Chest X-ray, AP view. Patient: 57 years old, sex M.
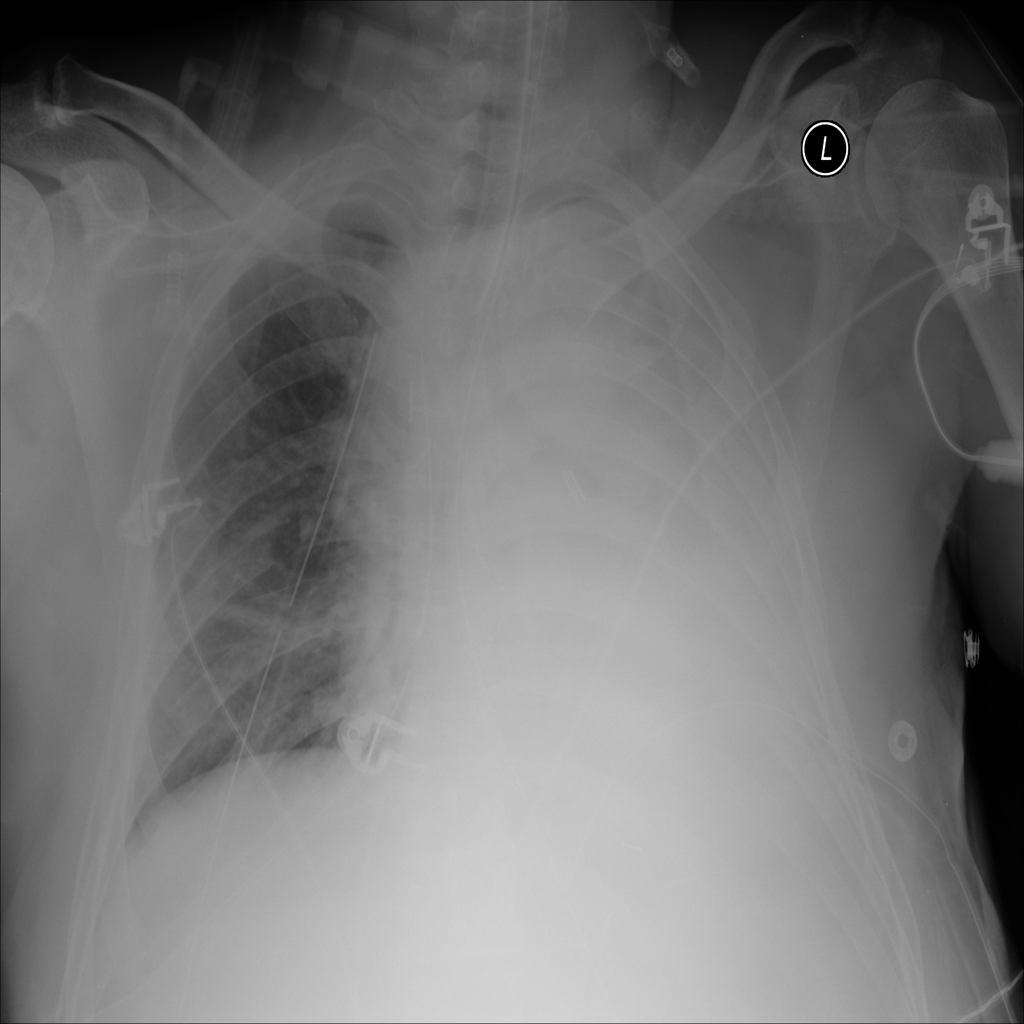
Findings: Atelectasis, Effusion